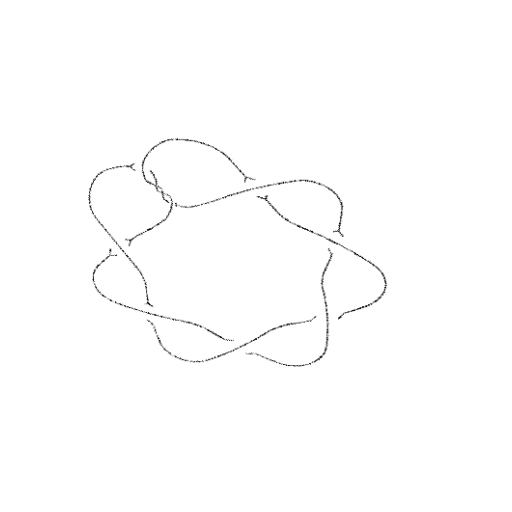
Crossing number: 10